Interaction volume radius: 5 \u00c5
Interaction volume height: 15 \u00c5
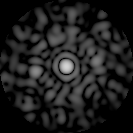
Disorder parameter: 0.8475